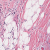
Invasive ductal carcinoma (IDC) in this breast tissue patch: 0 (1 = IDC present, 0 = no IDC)